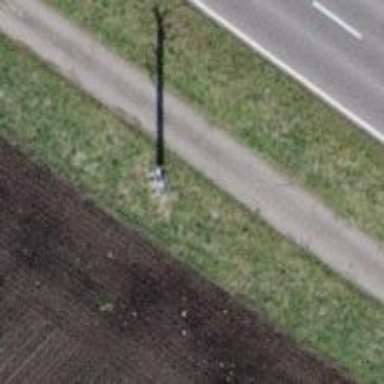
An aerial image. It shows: Power pole.